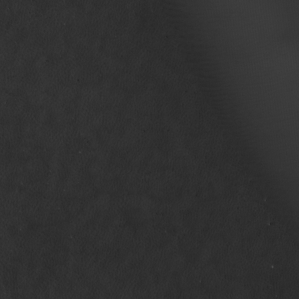
Label: non_frost